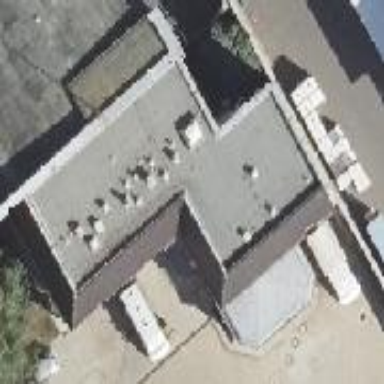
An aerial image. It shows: Building with flat roof.